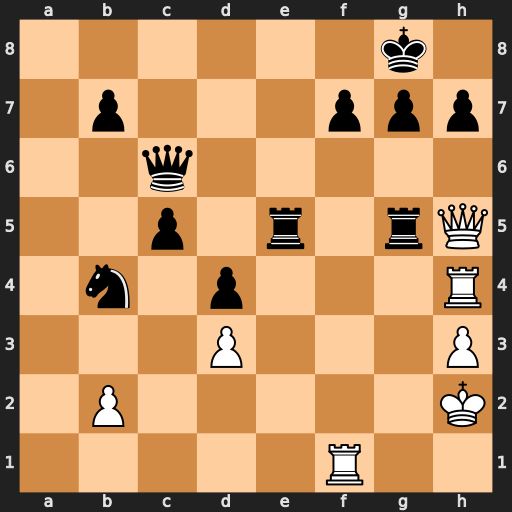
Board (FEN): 6k1/1p3ppp/2q5/2p1r1rQ/1n1p3R/3P3P/1P5K/5R2
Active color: w
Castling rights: -
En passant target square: -
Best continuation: Qxf7+ Kh8 Qf8#